Question: I am trying to change the text and the position of a UILabel from another class.
I have successfully managed to call my -changeLabel method, which is in my FirstViewController class, from my SecondViewController class. Here is the code I have used in my two classes:
SecondViewController:
'''
#import "FirstViewController.h"
@interface SecondViewController ()
@property (nonatomic,strong) FirstViewController *firstViewController;
@end
@implementation SecondViewController
@synthesize firstViewController;
- (IBAction)button:(id)sender {
firstViewController = [[FirstViewController alloc] init];
[firstViewController changeLabel];
}
'''
FirstViewController:
'''
- (void)changeLabel {
NSLog(@"changeLabel is called!");
label.text = @"New text.";
label.frame = CGRectMake(10, 100, 150, 40);
NSLog(@"%@", label.text);
NSLog(@"%f", label.frame.size.width);
}
'''
The weird thing is that the logger looks like this after pressing the "button" that calls the method:
'''
"2013-12-30 19:24:50.303 MyApp[655:70b] changeLabel is called!"
"2013-12-30 19:24:50.305 MyApp[655:70b] New text."
"2013-12-30 19:24:50.308 MyApp[655:70b] 0.000000"
'''
So it seems the label text change, but it doesn't show up on the screen. And the label width is logged as 0.0.. even though I just set it to 150.
Why is this happening? Am I not able to change frame variables from another class? Is there another way to do this?
IMPORTANT:
As the 'FirstViewController' is the main view controller while the 'SecondViewController' is a side menu, similar to the facebook app:

I want to be able to press a "button" on the 'SecondViewController'(side menu) and call a method in the 'FirstViewController'(main) that changes the position(frame) of a 'UILabel'.
EDIT:
Here is how I created the UILabel:
'''
label = [[UILabel alloc] init];
label.frame = CGRectMake(0, 0, 150, 40);
label.text = @"Text."
[self.view addSubview:label];
'''
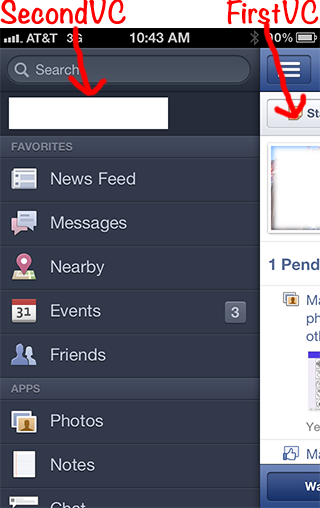
Answer: I have figured out a way to do this thanks to "@Gaurav Wadhwani" answer on this question: <URL>.
I added this code in my 'FirstViewController.h':
'''
+ (FirstViewController *)singletonInstance;
'''
And then added this code in my 'FirstViewController.m'
'''
static FirstViewController *_singletonInstance = nil;
+(FirstViewController*)singletonInstance
{
@synchronized([FirstViewController class])
{
if (!_singletonInstance)
_singletonInstance = [[self alloc] init];
return _singletonInstance;
}
return nil;
}
+(id)alloc
{
@synchronized([FirstViewController class])
{
NSAssert(_singletonInstance == nil, @"Attempted to allocate a second instance of a singleton.");
_singletonInstance = [super alloc];
return _singletonInstance;
}
return nil;
}
'''
Then I added this code in my 'SecondViewController' to run the 'changeLabel' method:
'''
[[FirstViewController singletonInstance] changeLabel];
'''
And that seems to work just fine so far. I hope it wont cause any other "problems" in the future, but right now it seems to be perfect.